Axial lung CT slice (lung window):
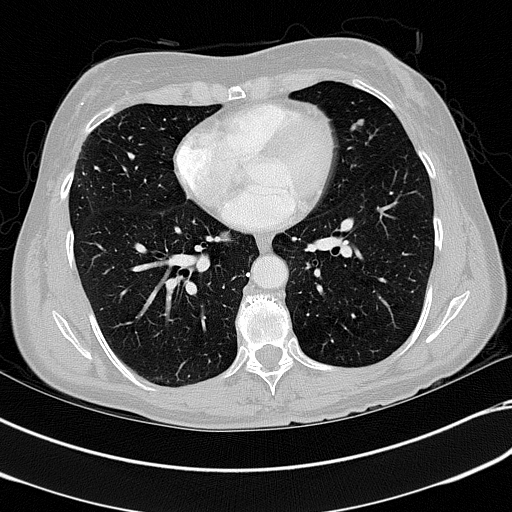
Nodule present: yes
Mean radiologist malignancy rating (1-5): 2.25